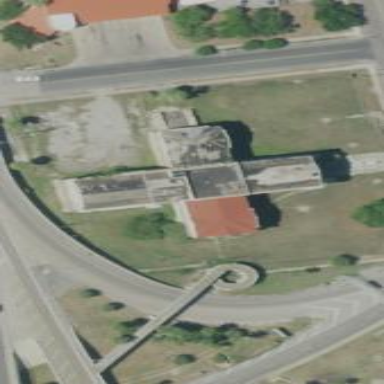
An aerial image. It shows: Historic building.